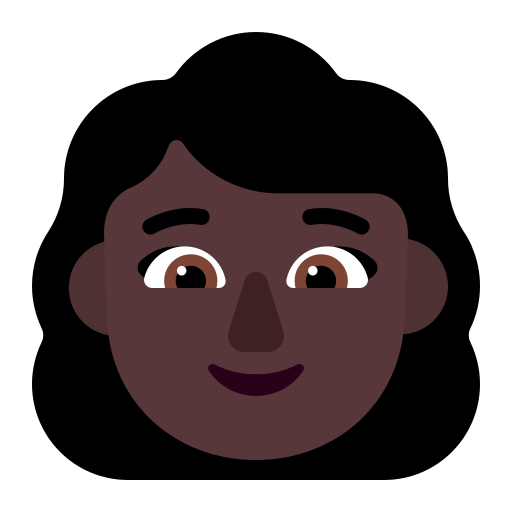
woman flat dark